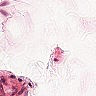
Metastatic tissue present: no